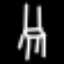
Label: chair